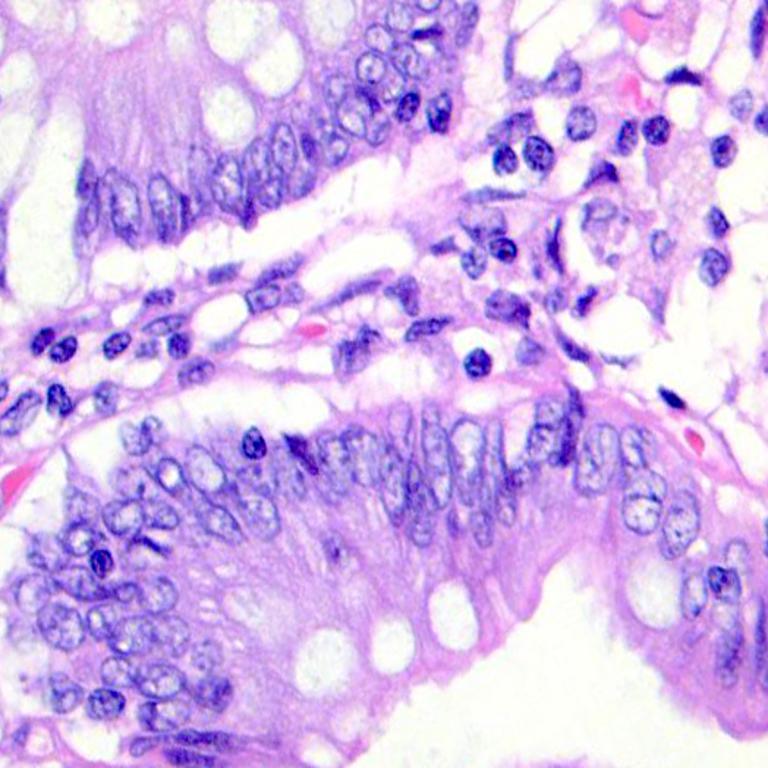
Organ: colon
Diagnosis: benign